Question: In my app, everytime when I call the camera ( either take a picture or scan barcode), there will be a white space added to the bottom(tested on ios 7). It can grow by how many times I used the camera. Looks like the same height of the status bar.
The camera is just using native SDK, nothing else in the code.
'''
CameraHelper.prototype.takeCameraImage = function(callback){
console.log("takeCameraImage");
navigator.camera.getPicture(onSuccess, onFail, { quality: 49,
destinationType: Camera.DestinationType.FILE_URI,
sourceType: navigator.camera.PictureSourceType.CAMERA,
correctOrientation: true,
targetWidth: 266,
targetHeight: 266
});
function onSuccess(imageURI) {
callback({imageURI: imageURI});
}
function onFail(message) {
callback({message: message});
}
};
'''
what's the possible reason for it?

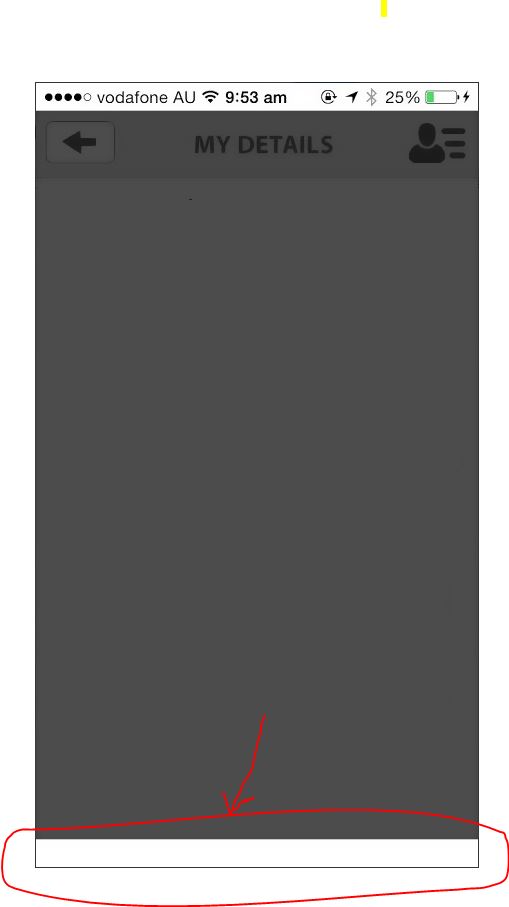
Answer: try this one, put this code in your MainViewController.m class
'''
- (void)viewDidLayoutSubviews{
if ([self respondsToSelector:@selector(topLayoutGuide)]) // iOS 7 or above
{
CGFloat top = self.topLayoutGuide.length;
if(self.webView.frame.origin.y == 0){
// We only want to do this once, or if the view has somehow been "restored" by other code.
self.webView.frame = CGRectMake(self.webView.frame.origin.x, self.webView.frame.origin.y + top, self.webView.frame.size.width, self.webView.frame.size.height - top);
}
}
}
'''